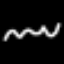
Label: squiggle